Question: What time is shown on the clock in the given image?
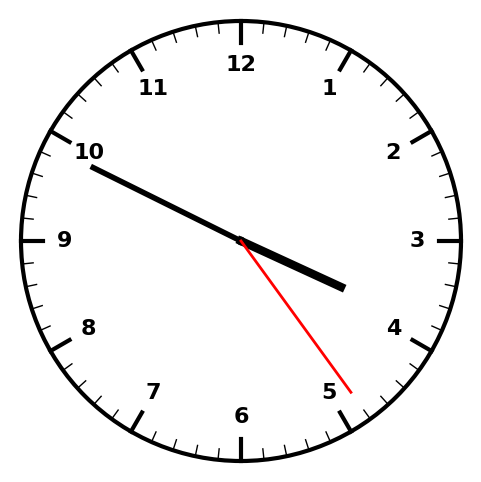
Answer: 03:49:24